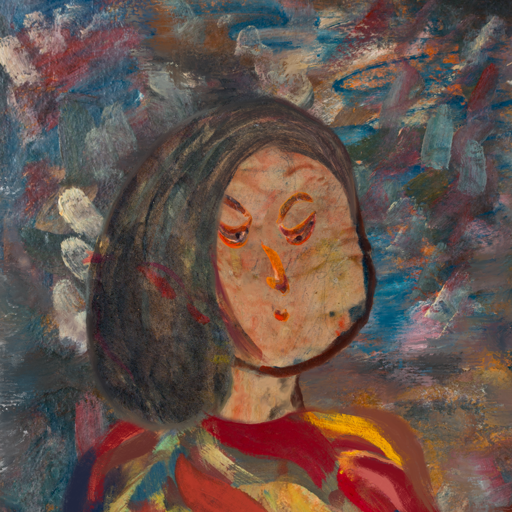
Background: Boggyland, Head And Neck Side: Orphan, Face Side: Hypocrite, Bust: Mother_And_Son_Son, Hair Side: Gypsy_Mother, Head Accessory: Blank, Second Necklace: Blank, Necklace: Blank, Baby: Blank